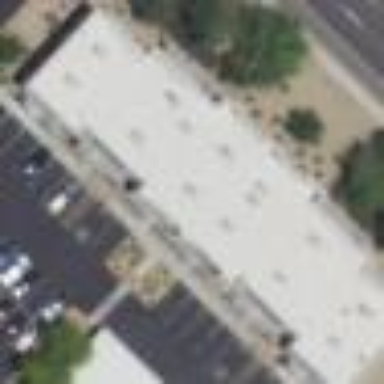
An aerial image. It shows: Commercial building.